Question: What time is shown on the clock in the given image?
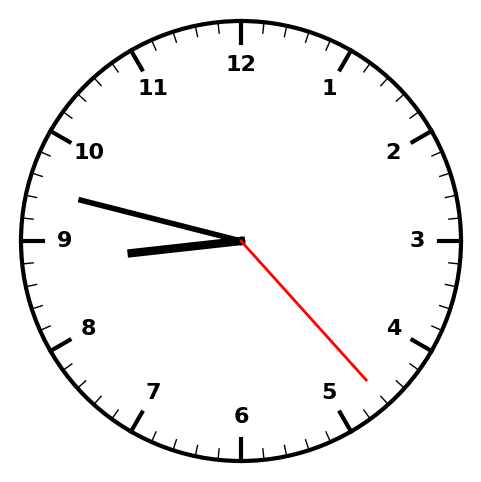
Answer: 08:47:23